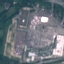
Land use / land cover class: Industrial